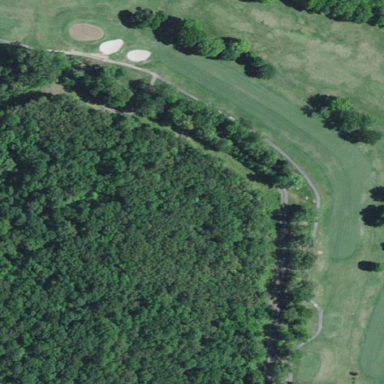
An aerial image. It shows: Rough grassy area used for golf.